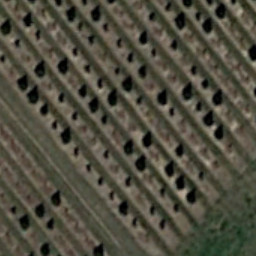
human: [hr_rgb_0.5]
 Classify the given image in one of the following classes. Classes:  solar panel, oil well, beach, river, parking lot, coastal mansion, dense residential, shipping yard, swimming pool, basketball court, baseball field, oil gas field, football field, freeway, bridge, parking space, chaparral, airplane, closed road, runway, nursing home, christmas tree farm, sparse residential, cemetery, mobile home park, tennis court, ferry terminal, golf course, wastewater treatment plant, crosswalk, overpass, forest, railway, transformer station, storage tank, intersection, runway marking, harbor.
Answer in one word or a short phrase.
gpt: christmas tree farm